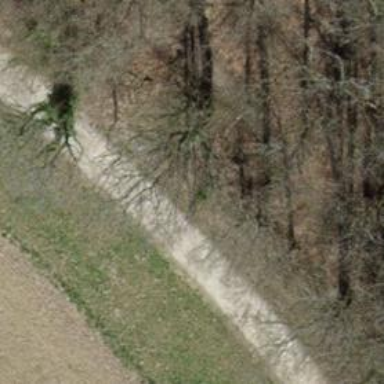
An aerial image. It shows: Bench.